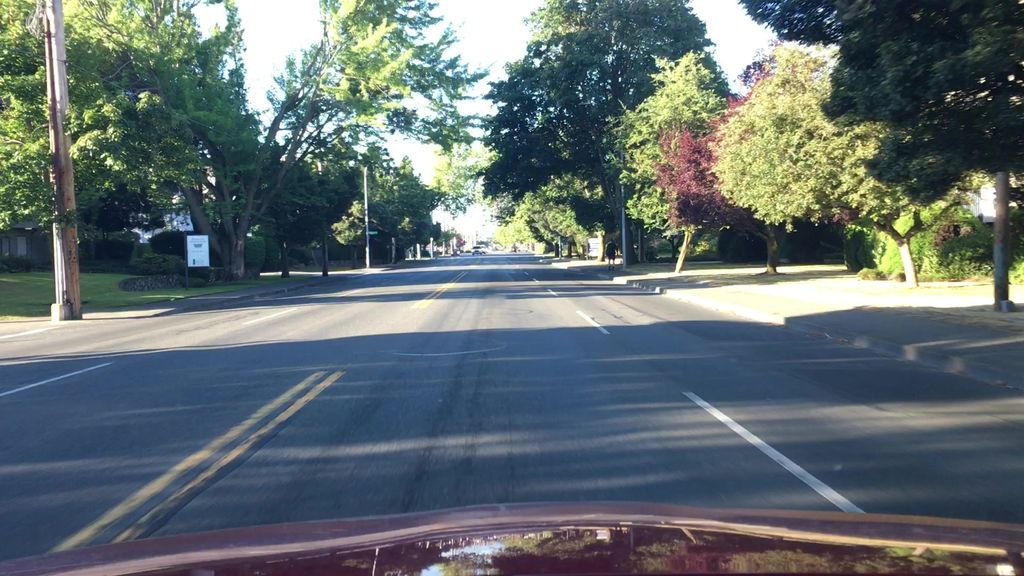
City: victoria